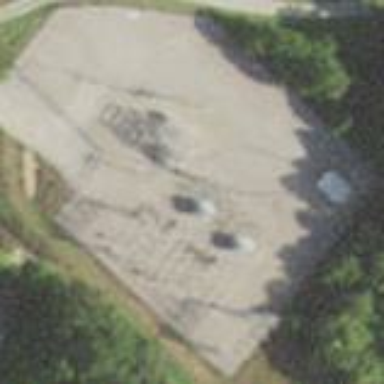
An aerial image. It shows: Distribution level power substation enclosed by fence.